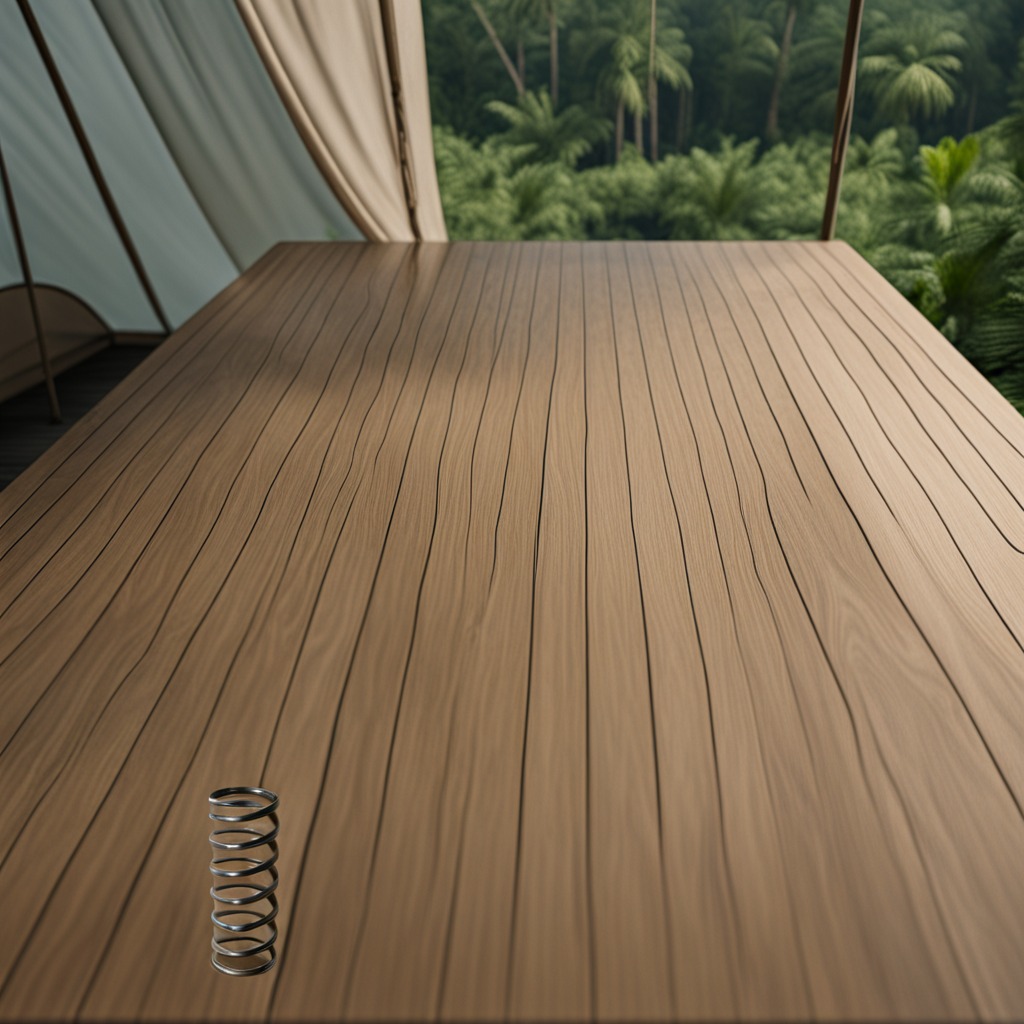
A coiled metal spring lies on the wooden table.